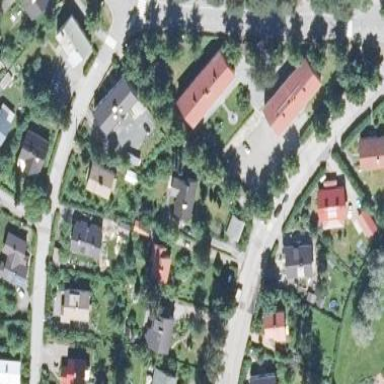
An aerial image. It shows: Residential area.